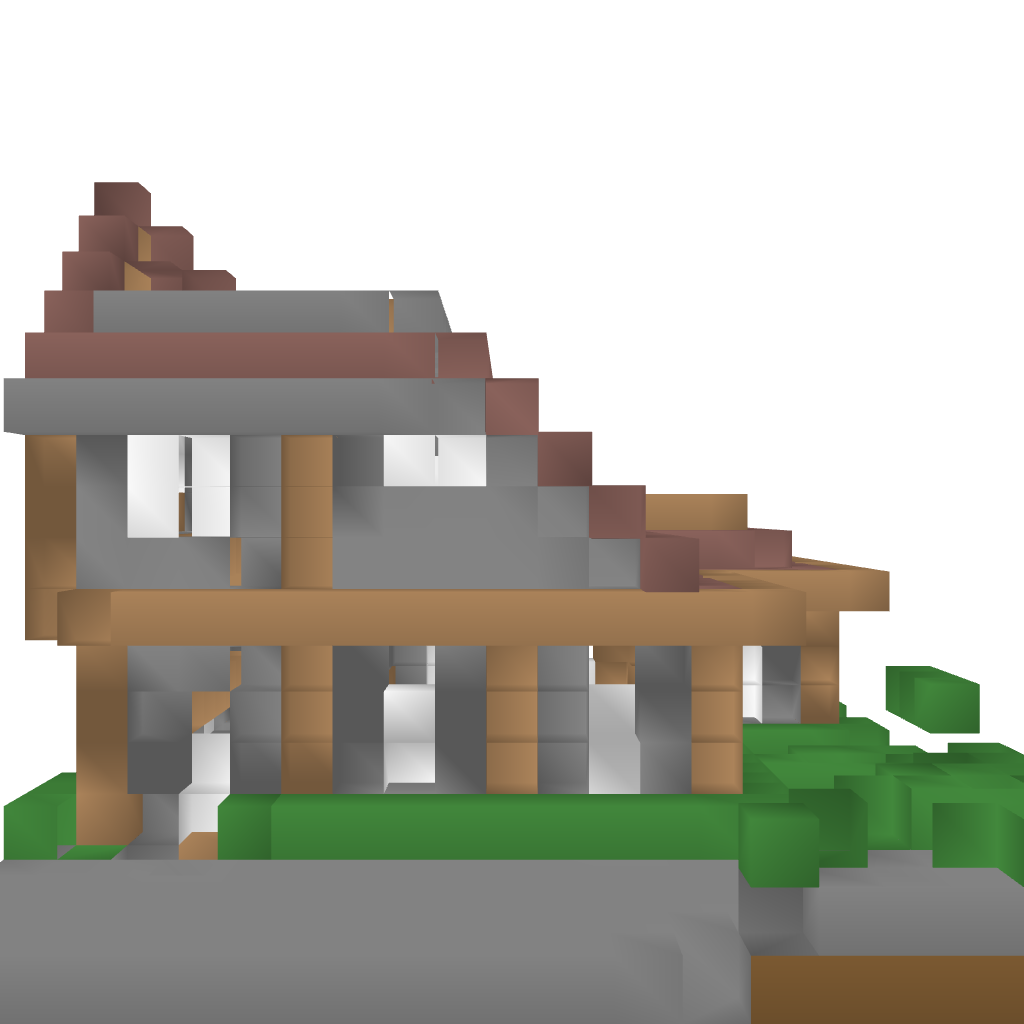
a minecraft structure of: Perfect Survival House bad low quality